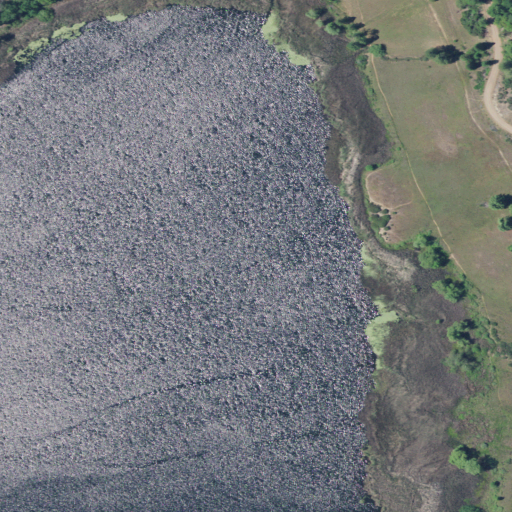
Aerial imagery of valley in California named Finney Valley containing open water, shrub, herbaceous wetlands, open development, evergreen forest, deciduous forest, and woody wetlands